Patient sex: F
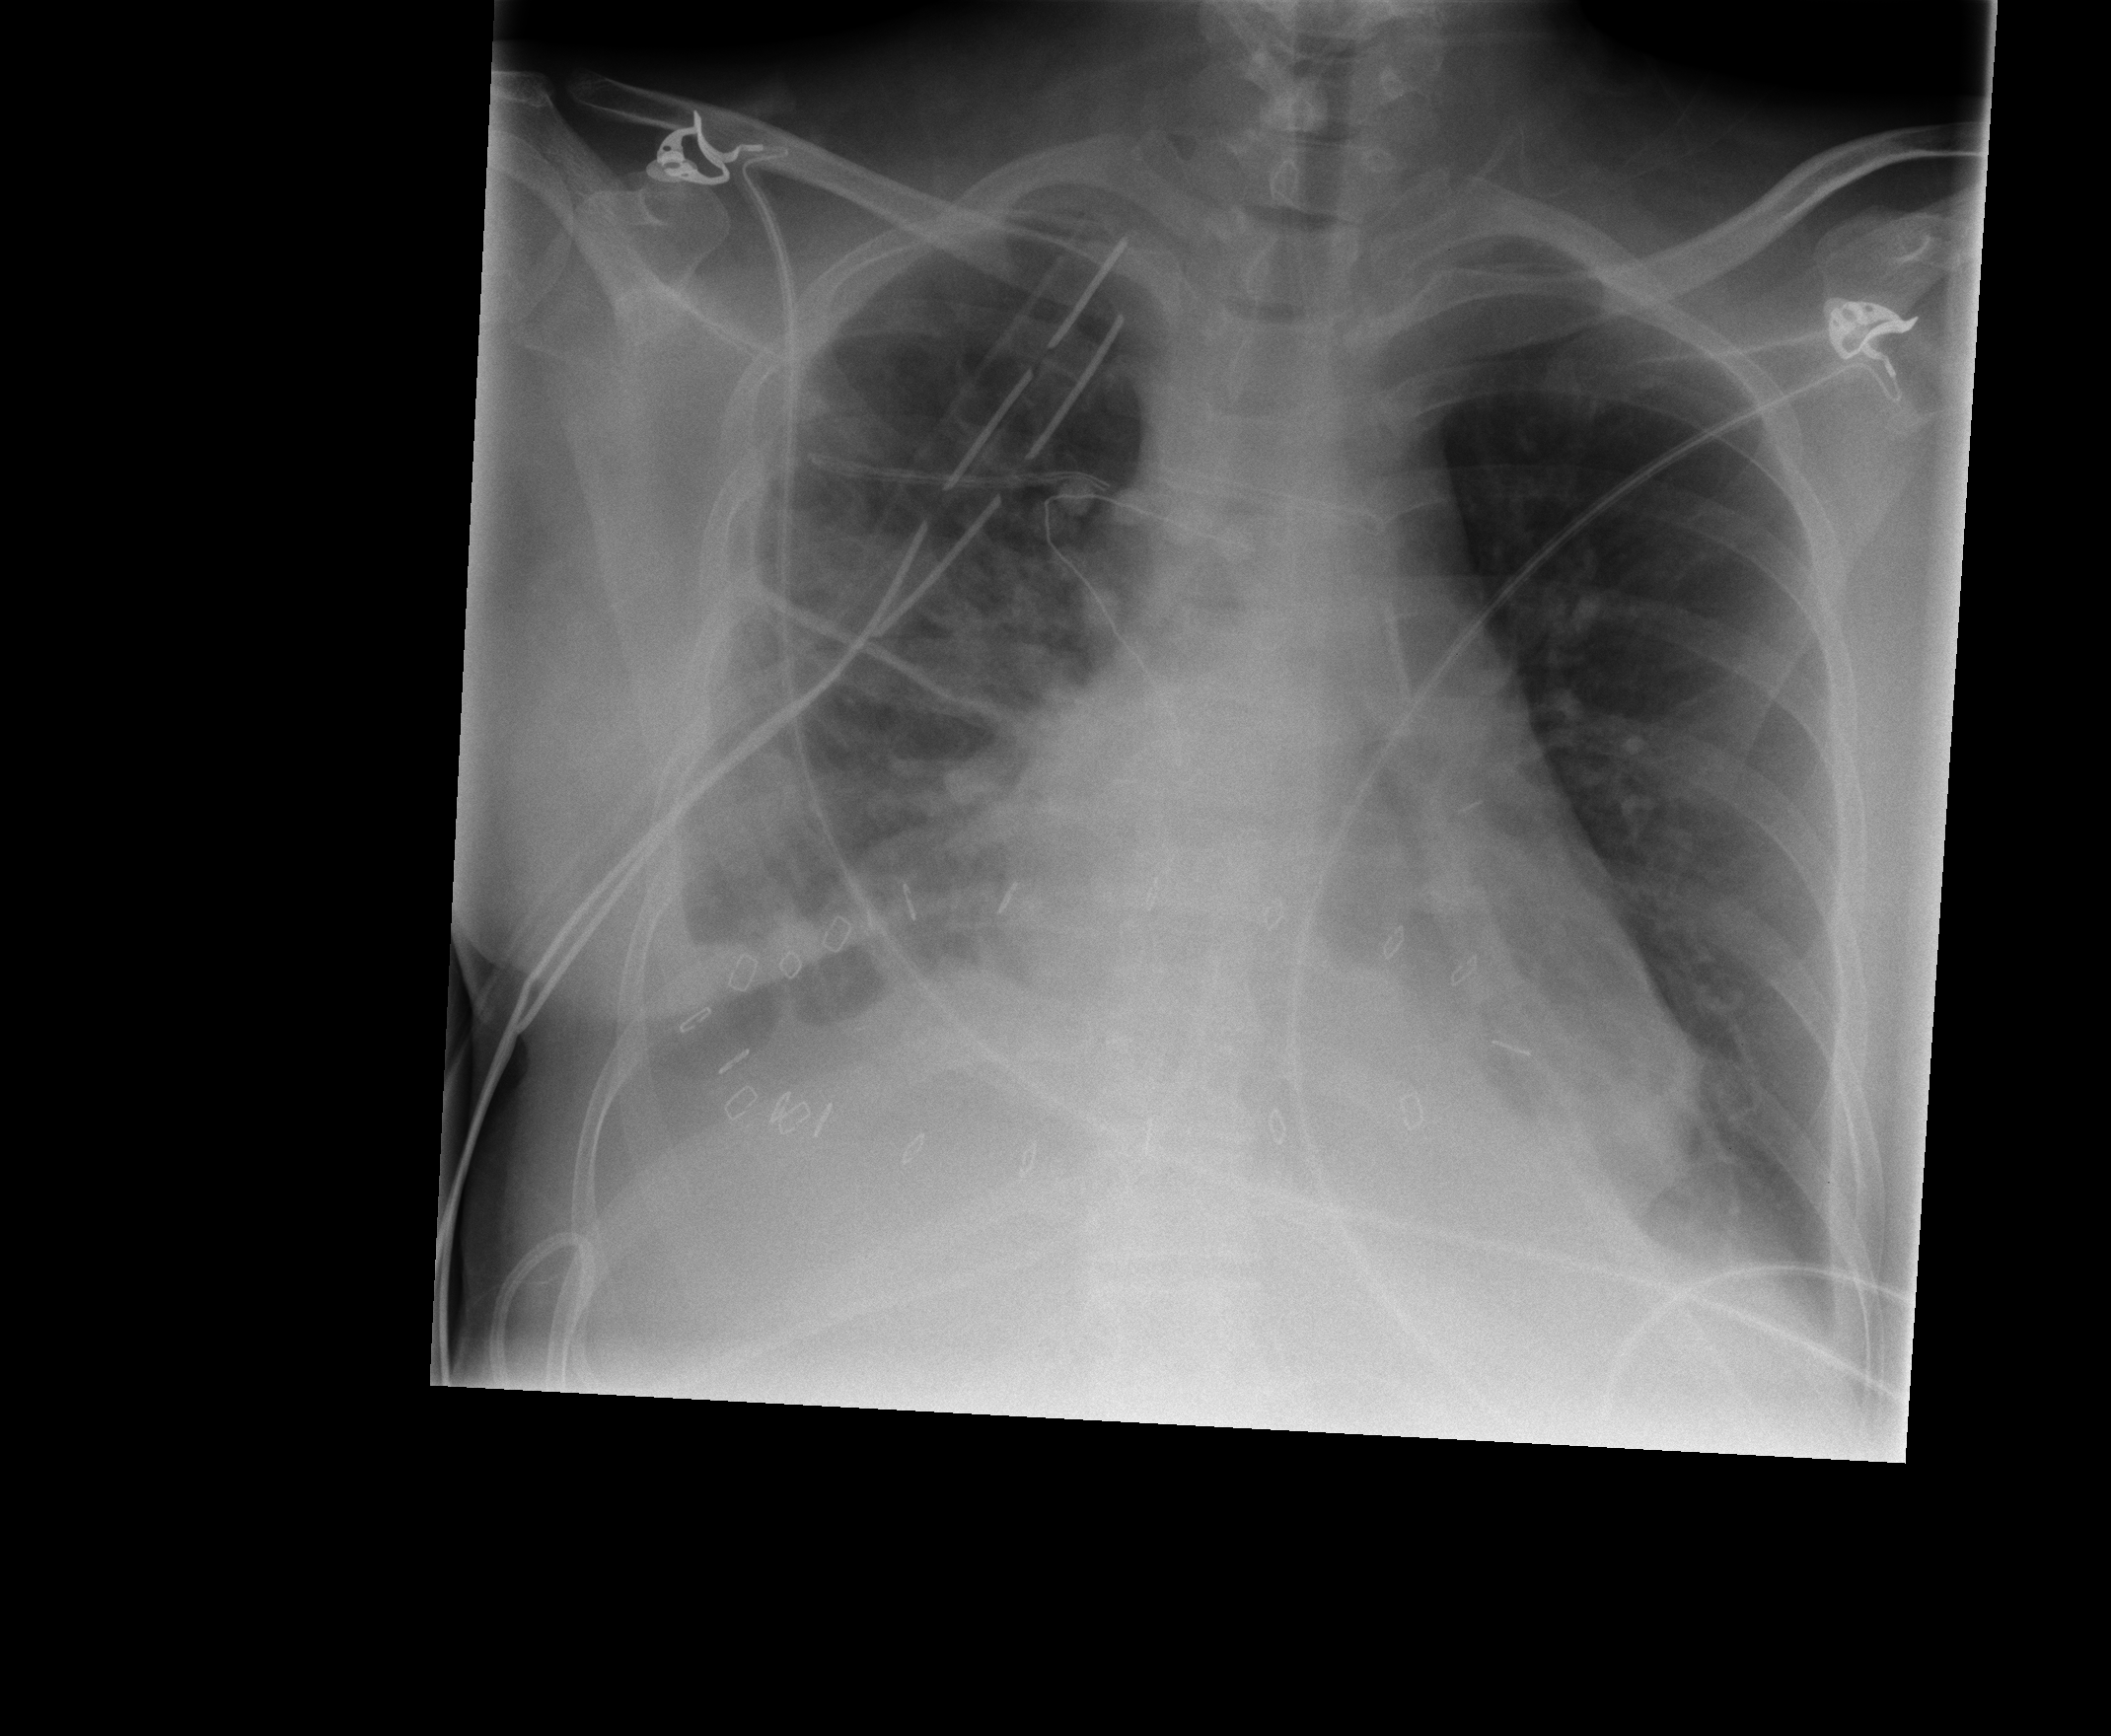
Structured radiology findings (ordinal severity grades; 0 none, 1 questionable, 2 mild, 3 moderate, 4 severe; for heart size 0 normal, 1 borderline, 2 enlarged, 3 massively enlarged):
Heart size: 0
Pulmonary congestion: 0
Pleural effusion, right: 2
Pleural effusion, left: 1
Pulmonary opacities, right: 2
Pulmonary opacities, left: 0
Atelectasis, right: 2
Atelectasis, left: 0